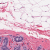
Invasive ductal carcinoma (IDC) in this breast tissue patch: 0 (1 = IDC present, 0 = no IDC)